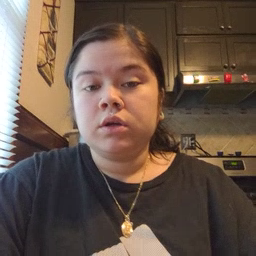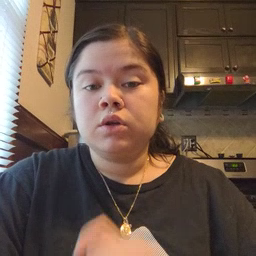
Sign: chocolate